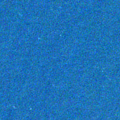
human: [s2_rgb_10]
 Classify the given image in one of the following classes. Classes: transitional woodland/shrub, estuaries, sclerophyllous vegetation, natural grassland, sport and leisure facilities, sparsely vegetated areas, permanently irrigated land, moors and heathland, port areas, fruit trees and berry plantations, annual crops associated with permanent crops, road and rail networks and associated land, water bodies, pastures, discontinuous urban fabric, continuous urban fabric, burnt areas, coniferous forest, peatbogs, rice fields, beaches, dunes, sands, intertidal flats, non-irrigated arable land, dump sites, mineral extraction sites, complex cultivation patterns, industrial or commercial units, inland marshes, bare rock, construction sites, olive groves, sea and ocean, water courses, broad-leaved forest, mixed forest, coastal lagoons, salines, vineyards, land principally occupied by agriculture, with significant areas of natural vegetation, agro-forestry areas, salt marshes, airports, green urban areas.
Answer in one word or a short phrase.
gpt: sea and ocean